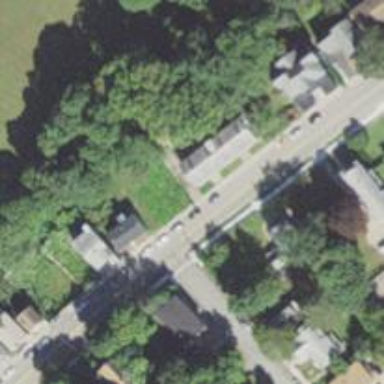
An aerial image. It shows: Residential driveway.